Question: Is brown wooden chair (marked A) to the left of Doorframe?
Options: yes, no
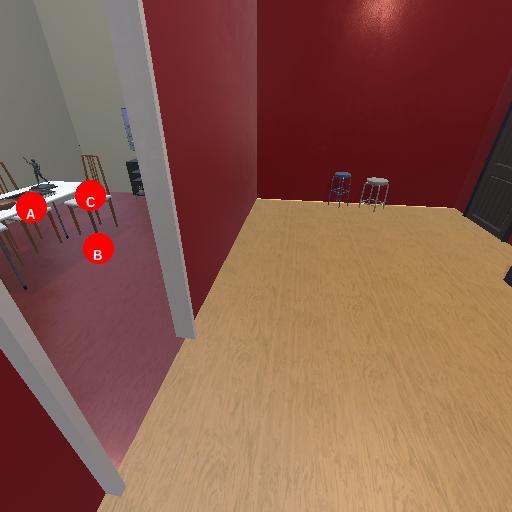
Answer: yes